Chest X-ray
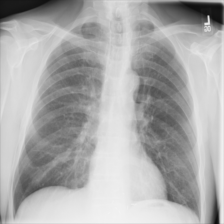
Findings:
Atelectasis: negative
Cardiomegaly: negative
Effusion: negative
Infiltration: negative
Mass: negative
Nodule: negative
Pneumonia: negative
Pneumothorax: negative
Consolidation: negative
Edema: negative
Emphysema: negative
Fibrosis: negative
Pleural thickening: negative
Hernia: negative